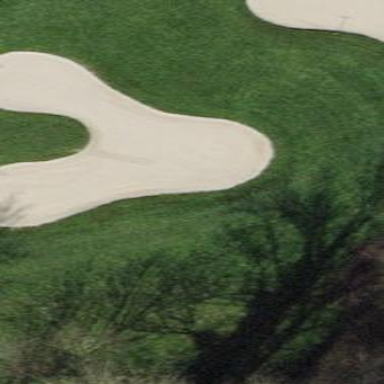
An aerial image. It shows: Sandy area is golf bunker.